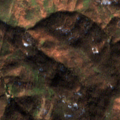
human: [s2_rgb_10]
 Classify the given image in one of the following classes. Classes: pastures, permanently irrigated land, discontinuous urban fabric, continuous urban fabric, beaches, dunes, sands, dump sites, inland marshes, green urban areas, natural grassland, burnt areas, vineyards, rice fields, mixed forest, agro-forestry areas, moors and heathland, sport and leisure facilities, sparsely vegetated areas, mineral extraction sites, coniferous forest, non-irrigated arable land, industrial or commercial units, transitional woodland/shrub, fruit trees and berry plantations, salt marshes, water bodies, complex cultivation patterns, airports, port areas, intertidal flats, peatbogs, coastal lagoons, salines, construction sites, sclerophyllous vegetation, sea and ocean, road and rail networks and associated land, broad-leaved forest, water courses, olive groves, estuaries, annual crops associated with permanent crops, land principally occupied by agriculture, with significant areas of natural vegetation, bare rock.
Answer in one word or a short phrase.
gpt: complex cultivation patterns, broad-leaved forest, transitional woodland/shrub